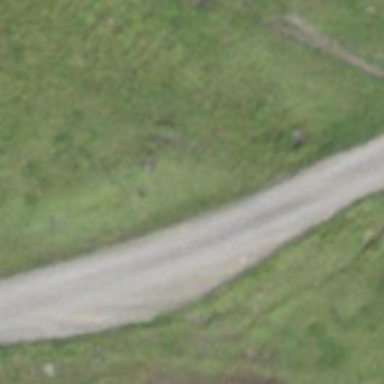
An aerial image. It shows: Passing place on the road.